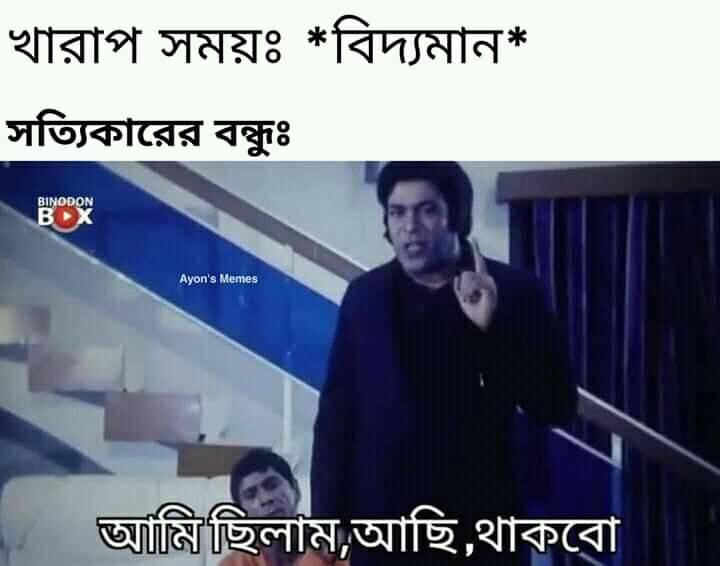
Text: খারাপ সময়: *বিদ্যমান* সত্যিকারের বন্ধু: আমি ছিলাম, আছি, থাকবো
Label: Non Hate